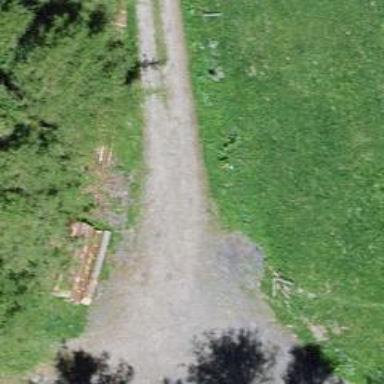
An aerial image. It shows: Bench.